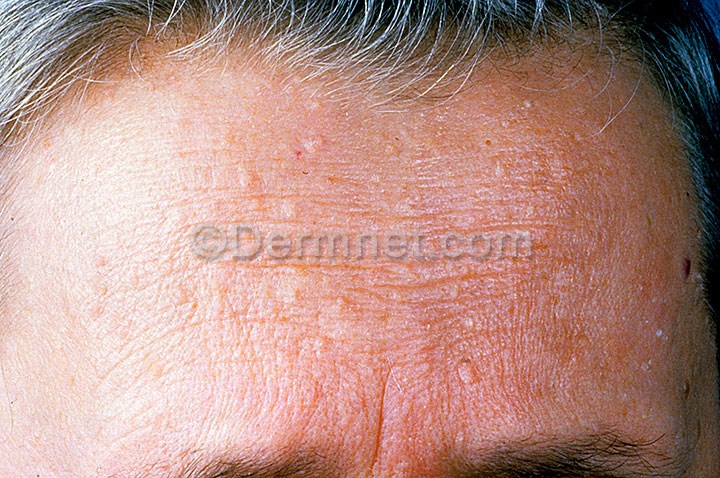
Disease: Systemic Disease